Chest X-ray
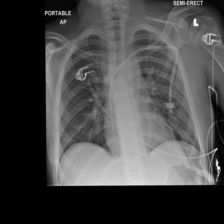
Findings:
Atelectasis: negative
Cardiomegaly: negative
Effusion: negative
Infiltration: negative
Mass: negative
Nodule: negative
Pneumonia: negative
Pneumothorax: negative
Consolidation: negative
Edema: negative
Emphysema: negative
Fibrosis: negative
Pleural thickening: negative
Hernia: negative